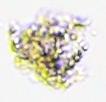
Label: Detritus